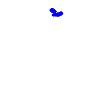
Particle: electron